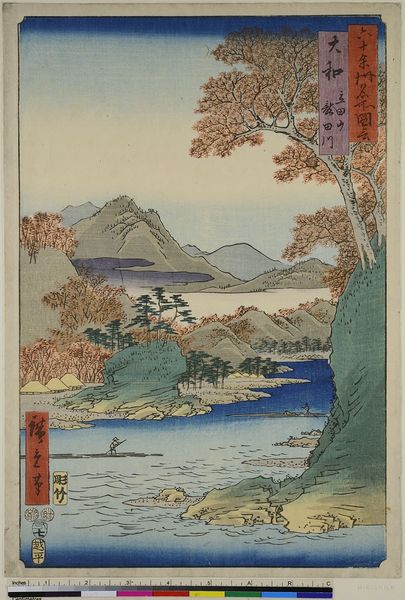
Titel: Die Provinz Yamato: der Tatsuta Berg und der Tatsuta Fluss, Blatt 2 aus der Serie: Berühmte Orte der rund 60 Provinzen
Künstler: Utagawa Hiroshige
Standort: Hamburg
Institution: Museum für Kunst und Gewerbe Hamburg
Schlagwörter: blau, himmel, bäume, fluss, grün, menschen, ufer, grau, rot, boot, boote, holzschnitt, wellen, berge, gebirge, kutter, stadtansicht, asien, druckgraphik, druckgrafik, floss, zeit, farbholzschnitt, landschaften, landschaftsdarstellung, edo, reproduktionen, druckerzeugnisse, gewässer, ukiyo